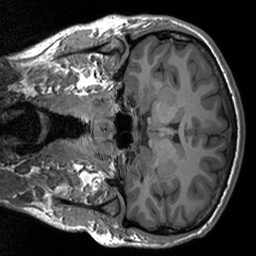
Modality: T1w
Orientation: coronal
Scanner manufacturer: siemens
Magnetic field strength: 3 T
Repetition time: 1.76 s
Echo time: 0.0022 s